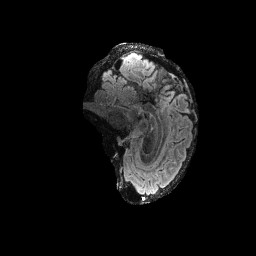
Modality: FLAIR
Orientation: sagittal
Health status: ill
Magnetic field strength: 3 T